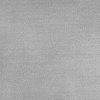
Atmospheric dust classification: dusty